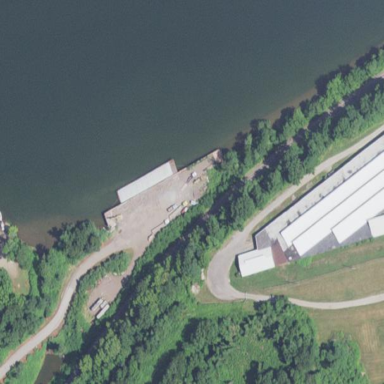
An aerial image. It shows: Building serving as ferry terminal station.